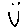
Label: smiley face